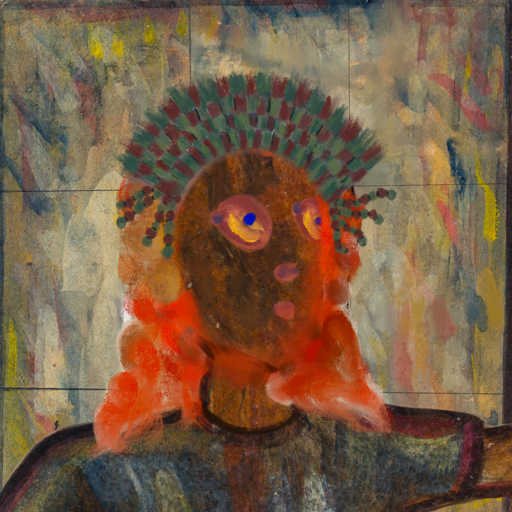
Background: GypsyMother, Head And Neck Side: Mosgoul, Face Side: Mother_And_Son_Son, Bust: Mosgoul, Hair Side: Rupkatha, Head Accessory: After_Raid_Crown, Second Necklace: Blank, Necklace: Blank, Baby: Blank